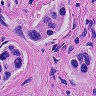
Metastatic tissue present: yes